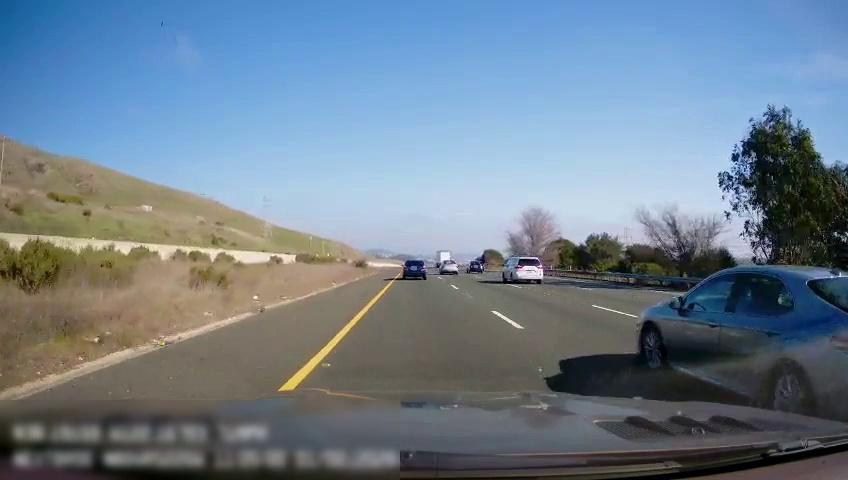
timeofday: Day
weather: Sunny
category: Drivable Space
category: Vehicles | Other LV
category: Vehicles | Car
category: Vehicles | Car
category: Vehicles | SUV
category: Vehicles | Car
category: Vehicles | Car
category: Lanes | Current Lane
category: Lanes | Current Lane
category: Lanes | Alternate Lane
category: Lanes | Alternate Lane
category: Lanes | Alternate Lane